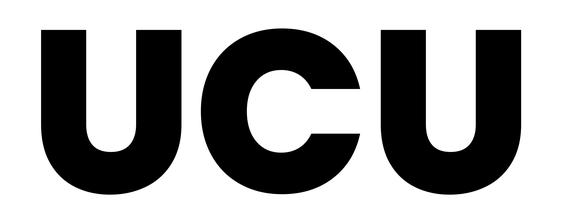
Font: Poppins-ExtraBold